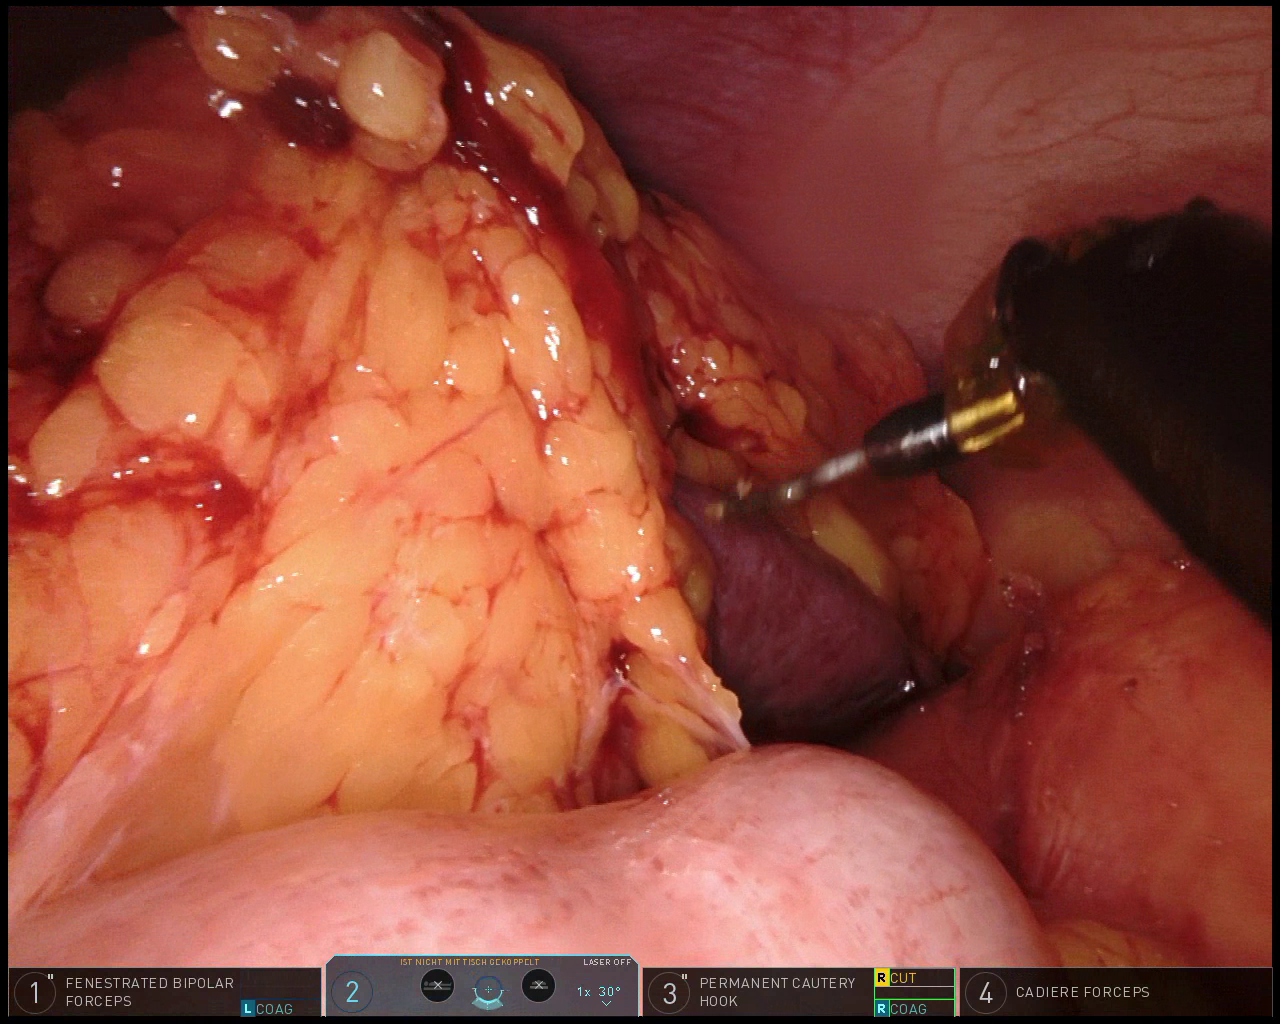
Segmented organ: colon
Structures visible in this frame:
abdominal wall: yes
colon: yes
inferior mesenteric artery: no
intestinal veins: no
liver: no
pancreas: no
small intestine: no
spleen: yes
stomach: no
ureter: no
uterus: no
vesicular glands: no